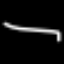
Label: line